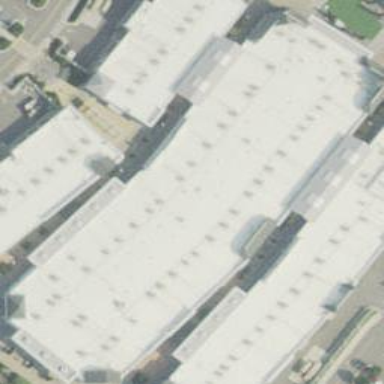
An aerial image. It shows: Retail building.